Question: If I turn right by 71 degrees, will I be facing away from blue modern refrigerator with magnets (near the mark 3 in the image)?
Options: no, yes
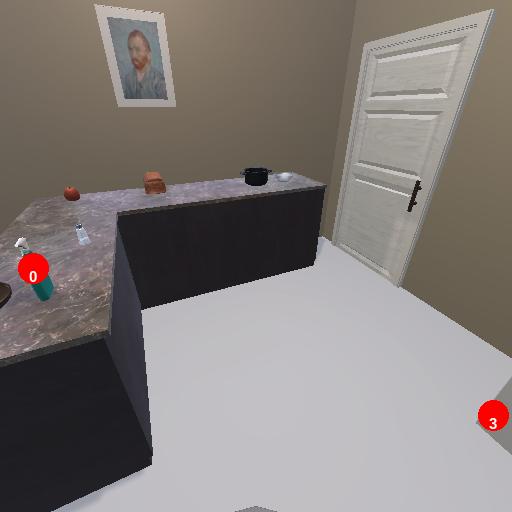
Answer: no